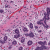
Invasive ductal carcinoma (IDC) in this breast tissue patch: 0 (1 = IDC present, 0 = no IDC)